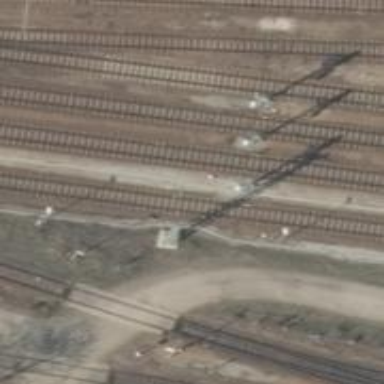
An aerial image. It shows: Railway signal.